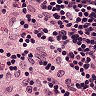
Metastatic tissue present: no